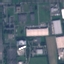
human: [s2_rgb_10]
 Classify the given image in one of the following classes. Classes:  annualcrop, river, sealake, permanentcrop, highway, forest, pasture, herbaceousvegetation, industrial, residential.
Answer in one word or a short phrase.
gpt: Industrial